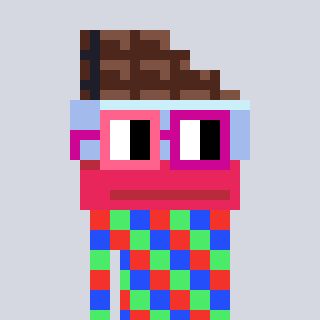
a pixel art character with square pink and red glasses, a chocolate-shaped head and a blue-colored body on a cool background